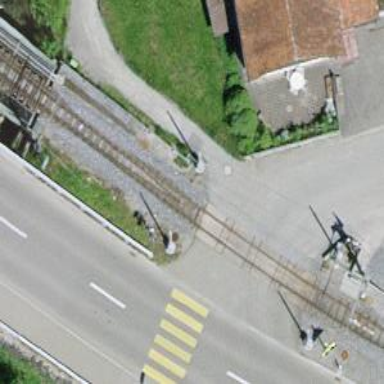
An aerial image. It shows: Level crossing with lights. The barriers at the crossing are of double half type.